Interaction volume radius: 5 \u00c5
Interaction volume height: 25 \u00c5
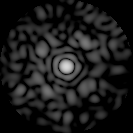
Disorder parameter: 0.8304